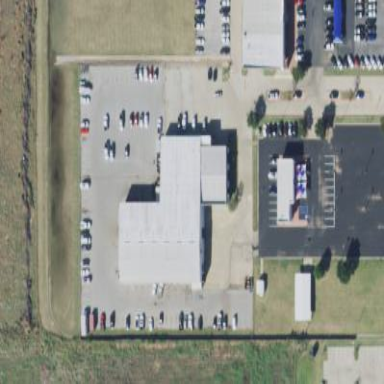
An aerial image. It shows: Building housing car shop.